Question: This is more work I'm doing on creating a ListView with customisable overscroll.
I want to create a Custom element which extends RelativeLayout but adding child view's isn't working at all well. The code seems right but the view looks slightly insane.
'''
underscrollEdge = new ImageView(context);
underscrollEdge.setImageResource(R.drawable.underscroll_edge);
underscrollGlow = new ImageView(context);
underscrollGlow.setImageResource(R.drawable.underscroll_glow);
overscrollGlow = new ImageView(context);
overscrollGlow.setImageResource(R.drawable.overscroll_glow);
overscrollEdge = new ImageView(context);
overscrollEdge.setImageResource(R.drawable.overscroll_edge);
RelativeLayout.LayoutParams topLayout = new RelativeLayout.LayoutParams(LayoutParams.MATCH_PARENT, LayoutParams.WRAP_CONTENT);
topLayout.addRule(RelativeLayout.ALIGN_PARENT_TOP);
addView(underscrollEdge, topLayout);
addView(underscrollGlow, topLayout);
RelativeLayout.LayoutParams bottomLayout = new RelativeLayout.LayoutParams(LayoutParams.MATCH_PARENT, LayoutParams.WRAP_CONTENT);
bottomLayout.addRule(RelativeLayout.ALIGN_PARENT_BOTTOM);
addView(overscrollGlow, bottomLayout);
addView(overscrollEdge, bottomLayout);
'''
This, strangely, gives this (I've set the relative layout to black to show the edges and glows):

As you can see, the top edge is floating in the middle of nowhere and the bottom glow has shrunk to a teeny tiny size.... What the heck?
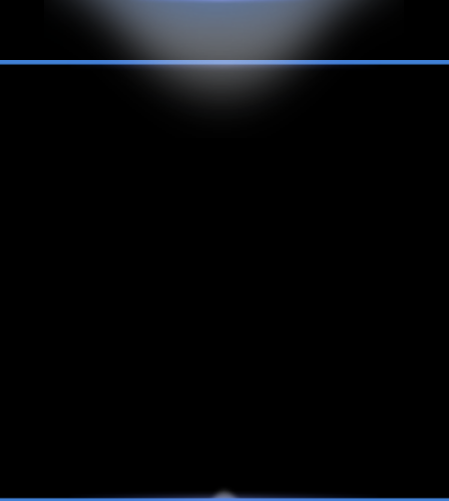
Answer: Love how writing down the problem helps me solve it:
'''
RelativeLayout.LayoutParams topLayout = new RelativeLayout.LayoutParams(LayoutParams.MATCH_PARENT, LayoutParams.WRAP_CONTENT);
topLayout.addRule(RelativeLayout.ALIGN_PARENT_TOP);
addView(underscrollGlow, topLayout);
topLayout = new RelativeLayout.LayoutParams(LayoutParams.MATCH_PARENT, LayoutParams.WRAP_CONTENT);
topLayout.addRule(RelativeLayout.ALIGN_PARENT_TOP);
addView(underscrollEdge, topLayout);
RelativeLayout.LayoutParams bottomLayout = new RelativeLayout.LayoutParams(LayoutParams.MATCH_PARENT, LayoutParams.WRAP_CONTENT);
bottomLayout.addRule(RelativeLayout.ALIGN_PARENT_BOTTOM);
addView(overscrollGlow, bottomLayout);
bottomLayout = new RelativeLayout.LayoutParams(LayoutParams.MATCH_PARENT, LayoutParams.WRAP_CONTENT);
bottomLayout.addRule(RelativeLayout.ALIGN_PARENT_BOTTOM);
addView(overscrollEdge, bottomLayout);
'''
Using the same LayoutParams for two components make's things go weird. Seems onerous but it does fix things.